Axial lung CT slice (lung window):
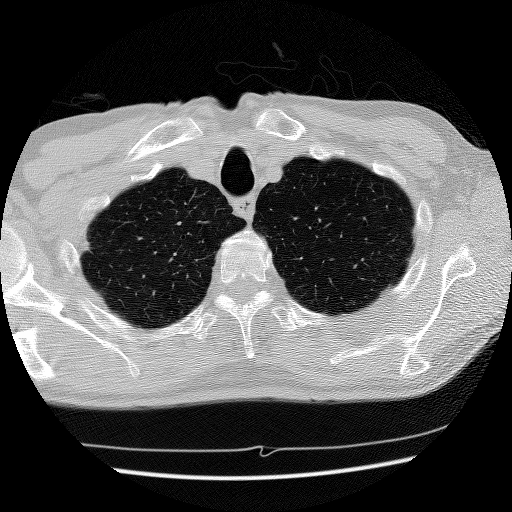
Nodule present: no